Question: What is the optimal way to slice up this background image for optimal CSS implementation? The designer knows no CSS and since we're not CSS experts, we're not sure of the best way to slice up the background image. The background, of course, should be fluid and scale to different monitor sizes and page lengths. At the same time, it seems sub-optimal to have one large image or multiple small images.
We don't need to support IE6.
Any advice?

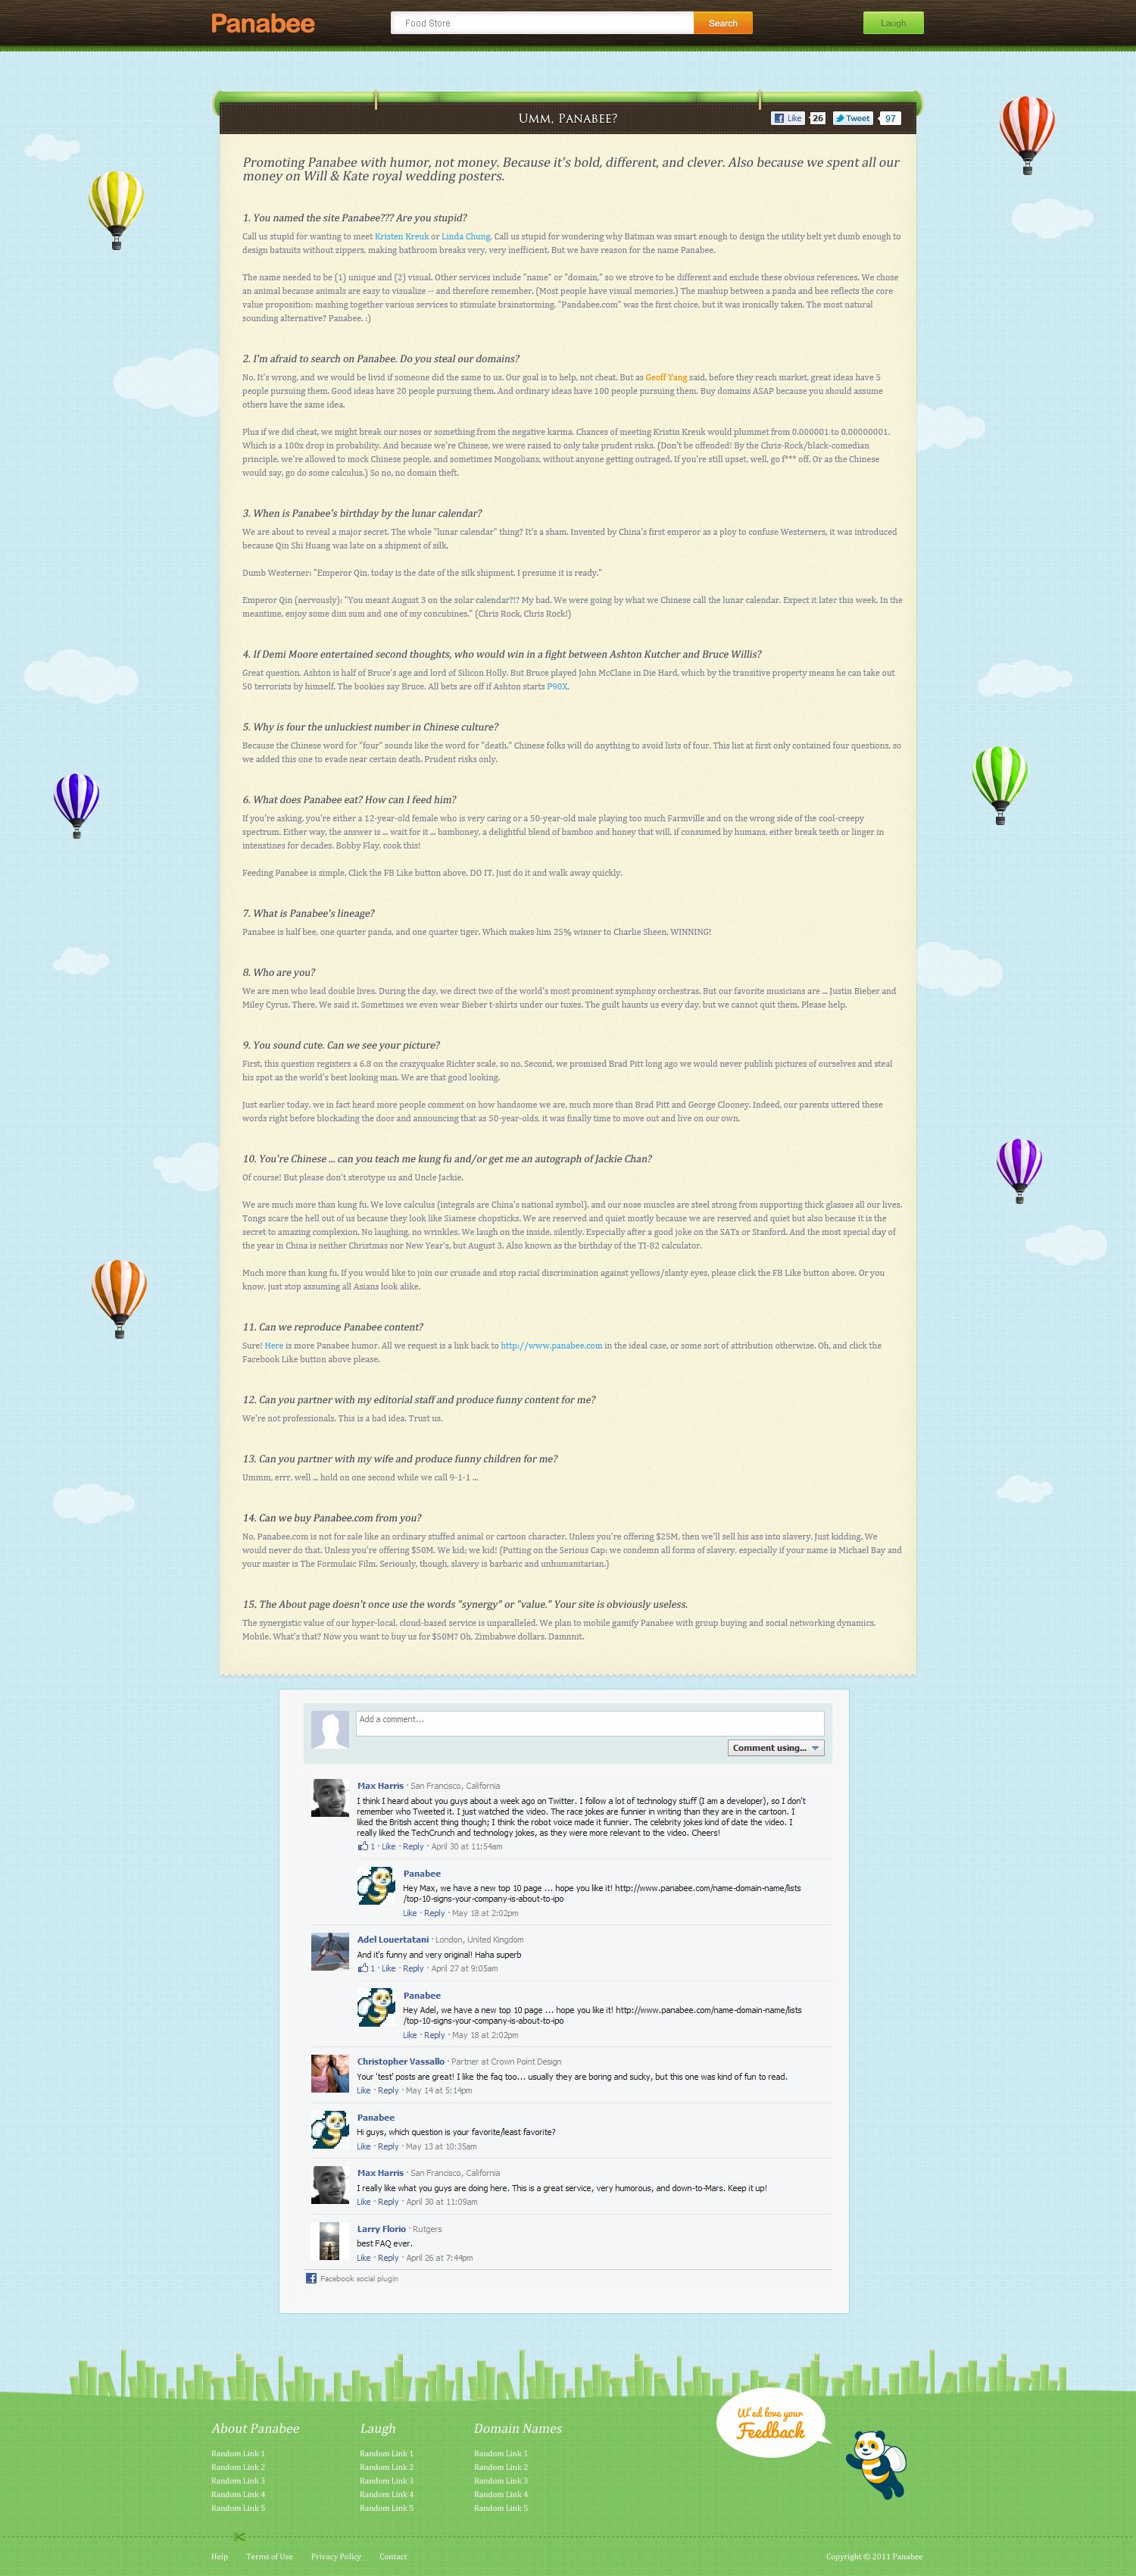
Answer: By slicing, I'm not 100% sure what you want exactly. I assume you are looking for a way to stretch the Facebook part as much as needed, while still keeping the background image decent.
For most non-phone (ie desktop or tablet) screens, you could cut below the last cloud and have a repeat vertically of the blue sky background. With the CSS property background-repeat: <URL>
You'd have 3 divs with margin: 0:
- the hmm panabee (actual content) div, background image is the balloons, centered. You expect its height to be greater than your image's height. If you want to enforce it, there's min-height. Bottom of this image should be blue sky.- the facebook div, can be as big as you want if you use the background-repeat with the blue sky image.- and the footer div, with a background image of your choice, but the top of the image should be blue sky.
I think all this (except min-height, maybe?) should work on most browsers, even IE6.